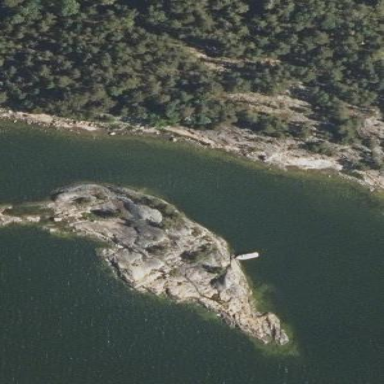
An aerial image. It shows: Bare rock coastline with islet.